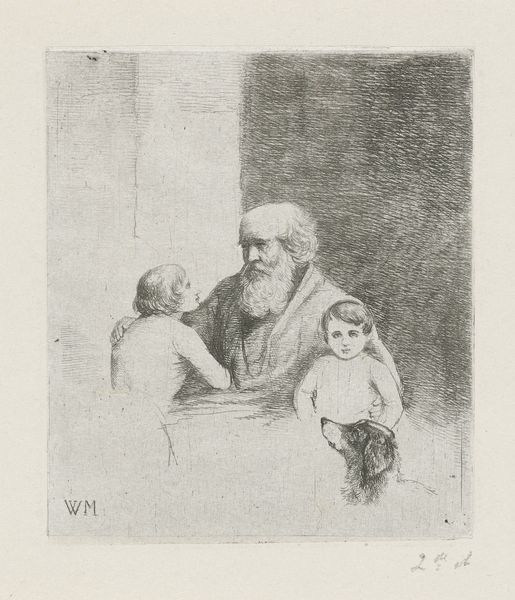
Titel: Oude man met twee kinderen en een hond
Künstler: Christiaan Wilhelmus Moorrees
Standort: Amsterdam
Institution: Rijksmuseum
Schlagwörter: barbe, homme, manteau, chien, gravure, vieillard, enfant, dessin, vieux, vieu, discution, parle, petits enfants